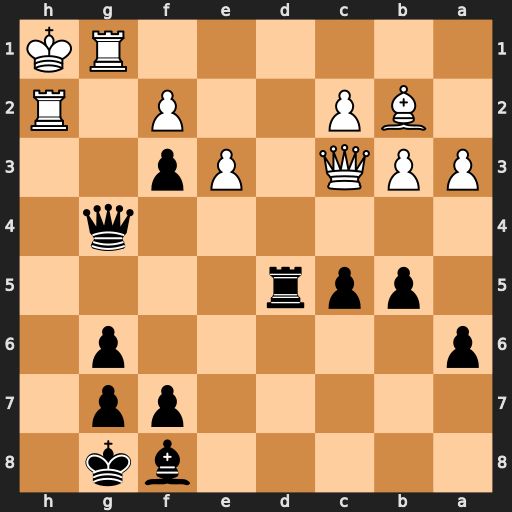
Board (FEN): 5bk1/5pp1/p5p1/1ppr4/6q1/PPQ1Pp2/1BP2P1R/6RK
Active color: b
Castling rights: -
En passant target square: -
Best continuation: Qxg1+ Kxg1 Rd1+ Qe1 Rxe1#